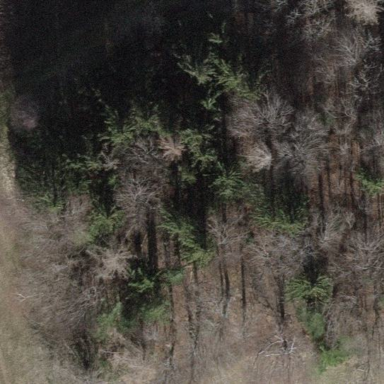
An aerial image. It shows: Forest area.